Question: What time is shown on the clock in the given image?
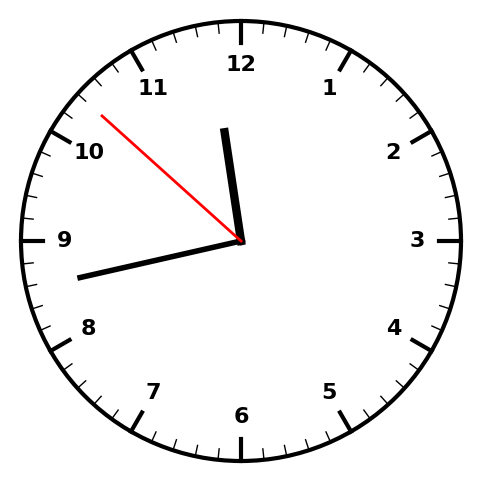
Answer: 11:42:52